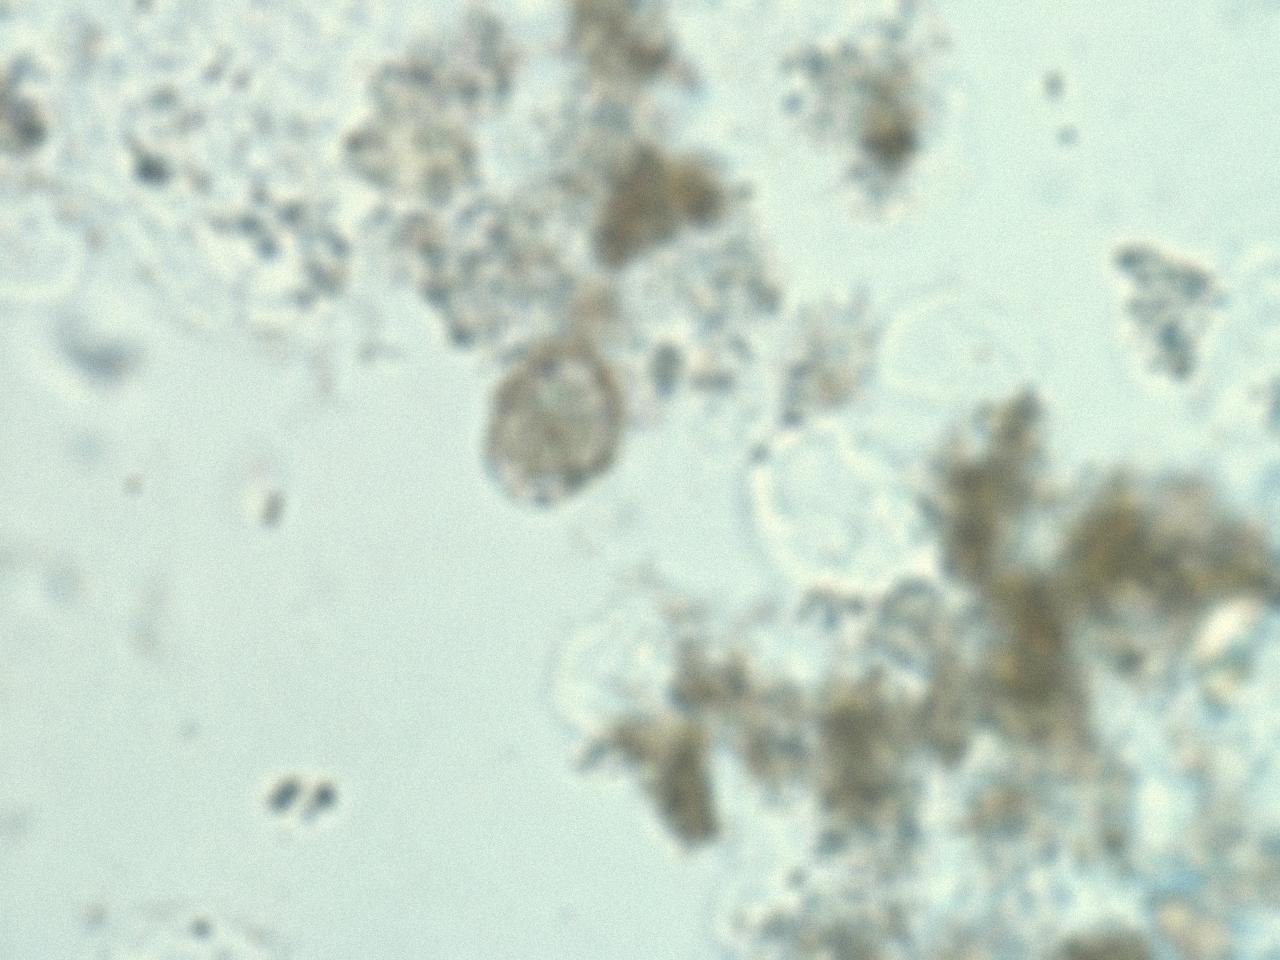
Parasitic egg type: Hymenolepis nana